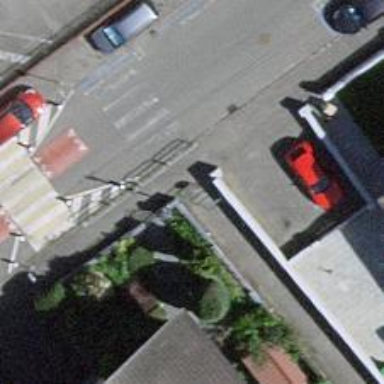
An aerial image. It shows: Cycle barrier.